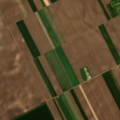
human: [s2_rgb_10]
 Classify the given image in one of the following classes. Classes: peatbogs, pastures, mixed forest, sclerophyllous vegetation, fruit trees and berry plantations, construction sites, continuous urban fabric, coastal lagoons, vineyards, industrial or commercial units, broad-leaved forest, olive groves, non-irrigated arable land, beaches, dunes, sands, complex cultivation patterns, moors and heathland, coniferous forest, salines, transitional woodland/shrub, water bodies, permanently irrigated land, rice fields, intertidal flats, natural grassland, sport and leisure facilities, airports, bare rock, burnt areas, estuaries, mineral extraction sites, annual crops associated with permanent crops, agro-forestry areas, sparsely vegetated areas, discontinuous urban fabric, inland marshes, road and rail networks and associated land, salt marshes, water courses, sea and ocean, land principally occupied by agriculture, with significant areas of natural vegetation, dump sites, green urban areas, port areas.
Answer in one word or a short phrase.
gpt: discontinuous urban fabric, non-irrigated arable land